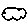
Label: cloud